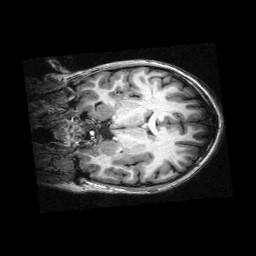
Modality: T1w
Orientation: coronal
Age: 12
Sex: male
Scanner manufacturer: siemens
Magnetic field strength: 3 T
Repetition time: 2.3 s
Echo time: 0.00336 s